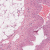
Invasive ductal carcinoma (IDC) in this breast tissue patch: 0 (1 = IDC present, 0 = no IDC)